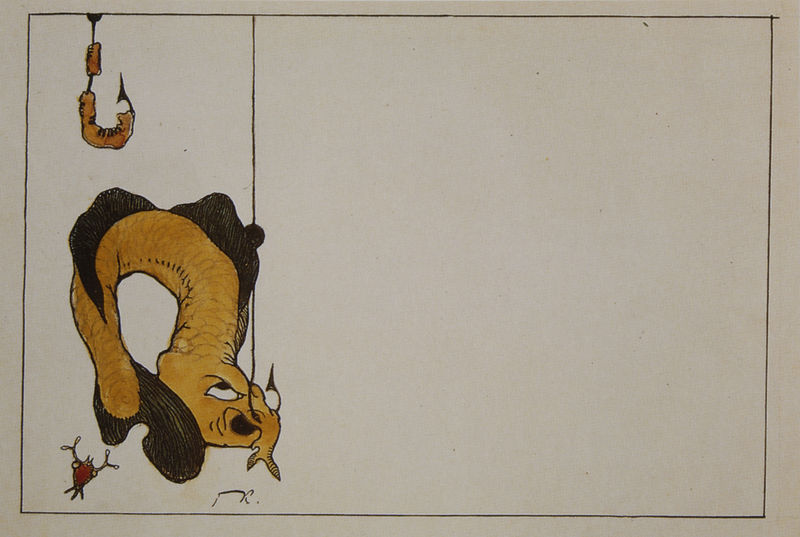
Titel: Ohne Titel (Ein Fisch, zwei Angelhaken, ein kleines Getier)
Künstler: Paul Klee
Standort: Schweiz
Institution: Privatbesitz
Schlagwörter: körper, meer, wasser, weiß, gelb, ocker, see, braun, hintergrund, mund, nase, orange, rücken, schwarz, zeichnung, blick, rot, tier, beige, augen, böse, mord, rahmen, signatur, auge, schnur, blatt, traurig, schuppen, schwanz, japan, papier, leine, fläche, leer, leere, grafik, graphik, linien, essen, karikatur, pupillen, faden, zangen, hacken, haken, rechteck, linie, seil, druck, monogramm, comic, gefangen, illustration, karrikatur, angel, koloriert, charikatur, kartoon, krümmung, fisch, beute, köder, maul, nüster, quadrat, viereck, karrekatur, angebissen, krebs, flossen, rüssel, angeln, monster, flosse, aal, ahl, angelhaken, angelschnur, fischen, mader, rahemn, restweiß, wasserfloh, wurm, ankel, fischfang, wenig, würmer, eklig, genervt, chuppen, anbeißen